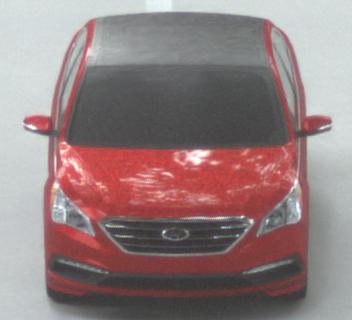
Make: Hyundai
Model: Sonata
Detailed model: Gen. 7
Model produced from: 2015
Model produced until: 2017
Doors: 4
Color: red
Road condition: dry road
Daytime: morning or afternoon
Contrast: low contrast